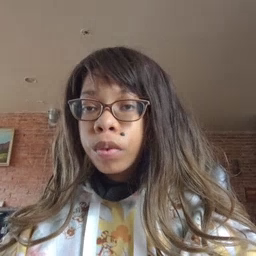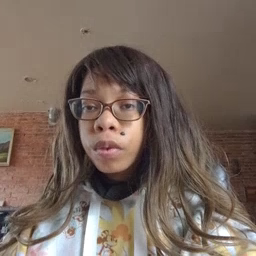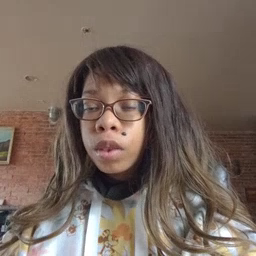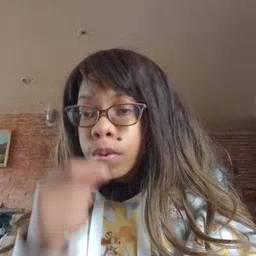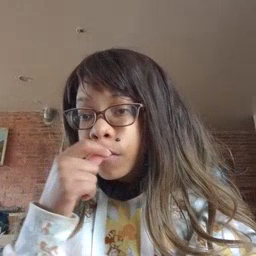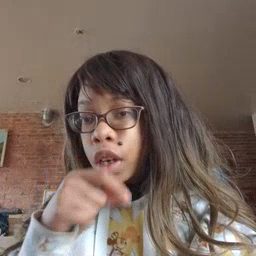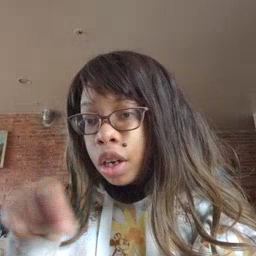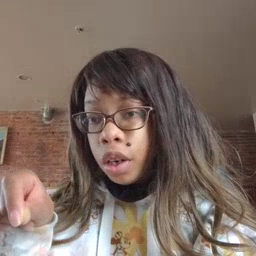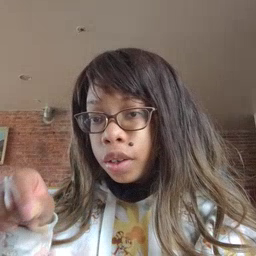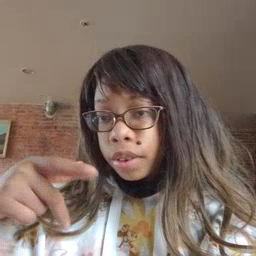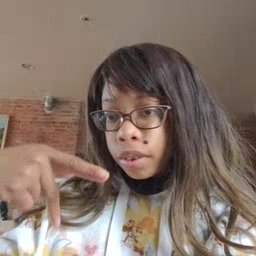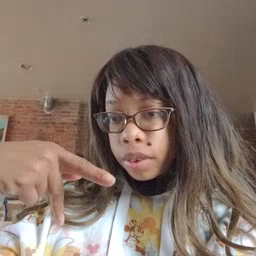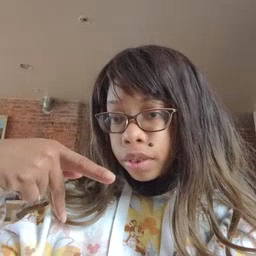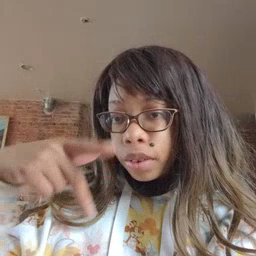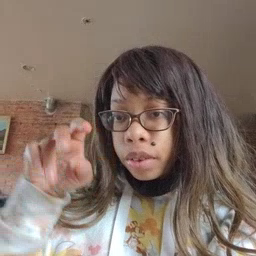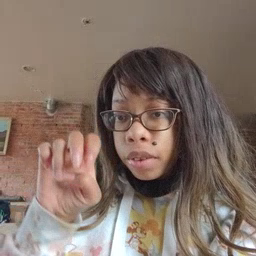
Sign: pencil